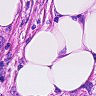
Metastatic tissue present: yes